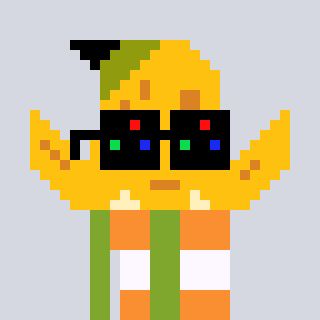
a pixel art character with square black sunglasses, a banana-shaped head and a slimegreen-colored body on a cool background